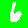
Digit: 6